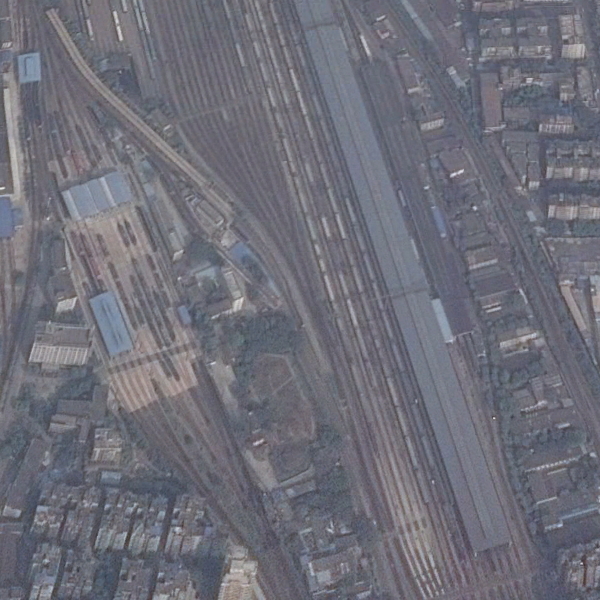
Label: RailwayStation